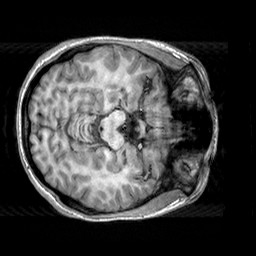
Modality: T1w
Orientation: axial
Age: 19
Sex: female
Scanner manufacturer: siemens
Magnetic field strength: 3 T
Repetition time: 2.3 s
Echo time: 0.00303 s